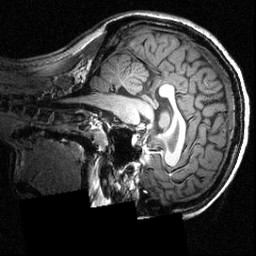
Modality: T1w
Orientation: sagittal
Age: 21
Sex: female
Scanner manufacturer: siemens
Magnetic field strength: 3.951 T
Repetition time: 1.5 s
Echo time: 0.00335 s